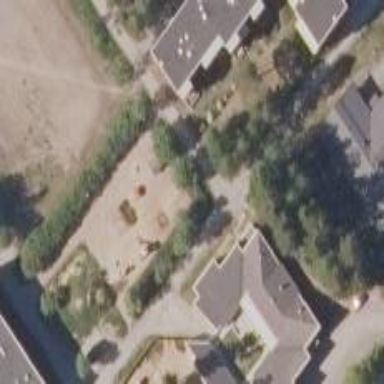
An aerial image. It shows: Playground area for leisure activities on the land.